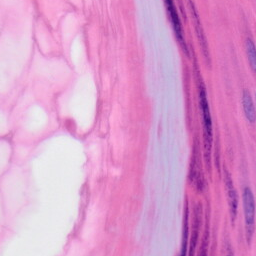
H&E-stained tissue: Skin